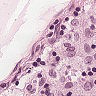
Metastatic tissue present: no